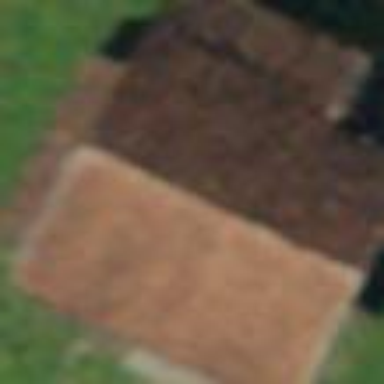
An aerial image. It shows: Rural barn.